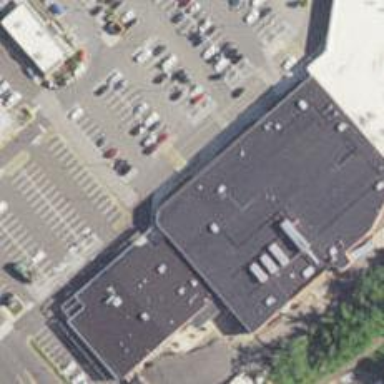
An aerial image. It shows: Pharmacy providing healthcare services.